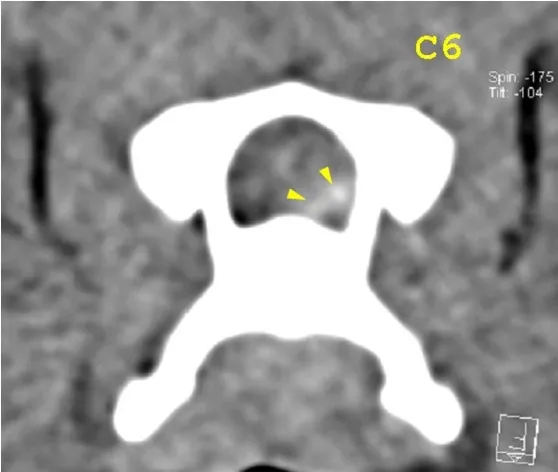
Transverse view at the caudal end of the C6 vertebra. Yellow arrowheads highlight mild hyperattenuating disk material with possible hemorrhage.
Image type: radiology (ct)